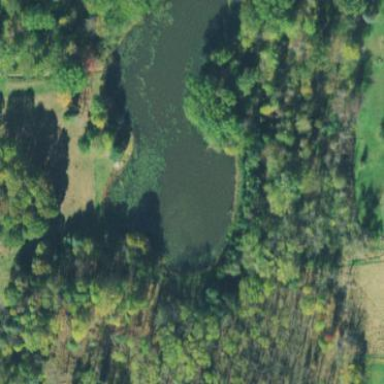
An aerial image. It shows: Peaceful pond surrounded by nature.